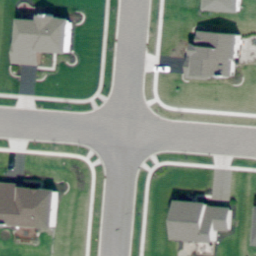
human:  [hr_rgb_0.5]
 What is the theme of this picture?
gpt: intersection

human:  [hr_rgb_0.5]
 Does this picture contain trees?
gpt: yes

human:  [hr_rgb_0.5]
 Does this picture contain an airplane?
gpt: no

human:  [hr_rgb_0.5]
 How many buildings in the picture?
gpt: four